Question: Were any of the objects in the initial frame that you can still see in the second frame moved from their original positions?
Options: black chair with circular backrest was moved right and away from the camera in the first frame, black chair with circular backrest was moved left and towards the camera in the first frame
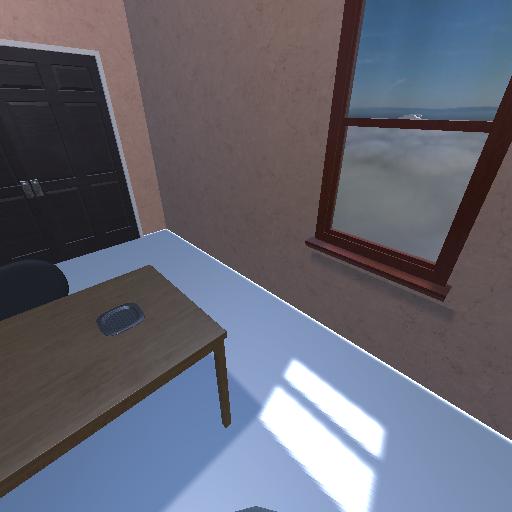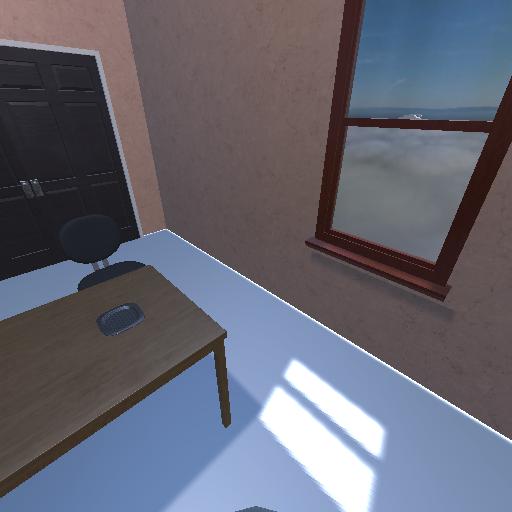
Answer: black chair with circular backrest was moved right and away from the camera in the first frame